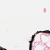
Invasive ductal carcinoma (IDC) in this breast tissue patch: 0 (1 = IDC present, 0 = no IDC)